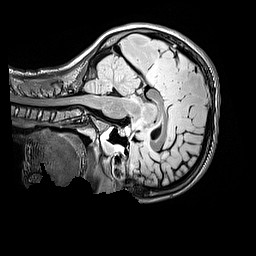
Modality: FLAIR
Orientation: sagittal
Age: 11
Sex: female
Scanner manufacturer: siemens
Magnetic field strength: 3 T
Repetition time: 5 s
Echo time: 0.388 s